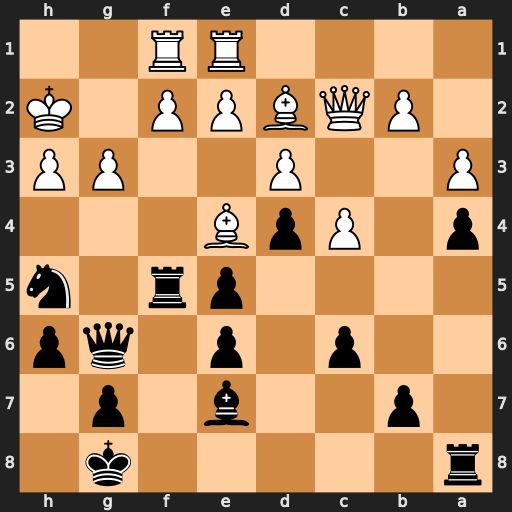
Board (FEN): r5k1/1p2b1p1/2p1p1qp/4pr1n/p1PpB3/P2P2PP/1PQBPP1K/4RR2
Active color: b
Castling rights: -
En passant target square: -
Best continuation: Rxf2+ Rxf2 Qxg3+ Kh1 Qxf2